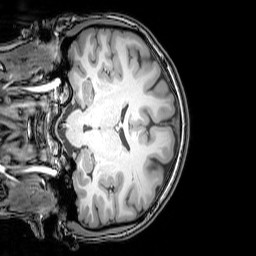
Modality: T1w
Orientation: coronal
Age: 25
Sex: female
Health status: healthy
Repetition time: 0.081 s
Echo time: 0.037 s